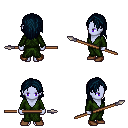
a pixel art fantasy rpg character, female body template, dark elf, purple skin, green robe, red pants, raven long hairstyle, brown shoes, spear, four views (front, back, left, right), 2x2 character sprite sheet, small pixel art, hard edges, no anti-aliasing